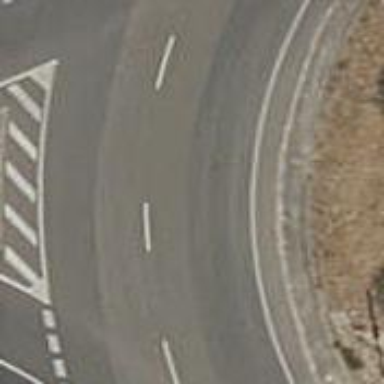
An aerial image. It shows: Roundabout on primary highway.